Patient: sex M, age 62
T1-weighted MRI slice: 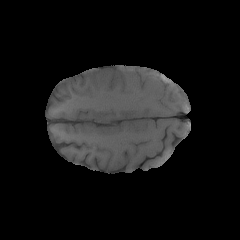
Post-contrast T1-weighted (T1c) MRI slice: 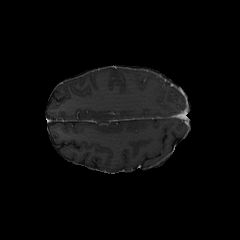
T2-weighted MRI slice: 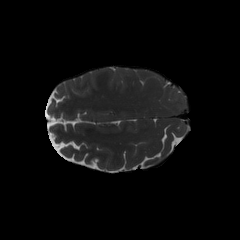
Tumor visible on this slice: no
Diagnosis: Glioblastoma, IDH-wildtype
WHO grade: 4